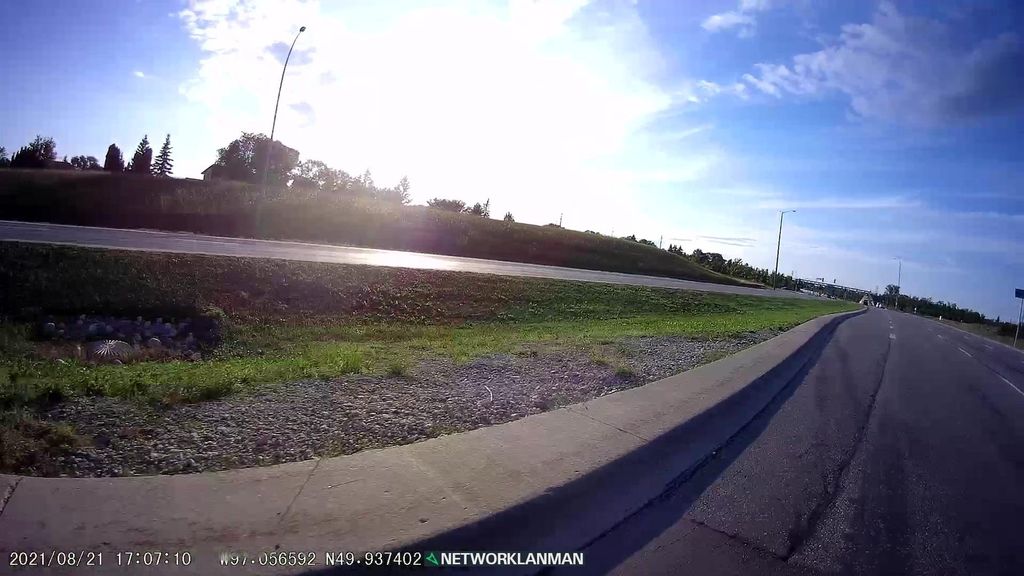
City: winnipeg